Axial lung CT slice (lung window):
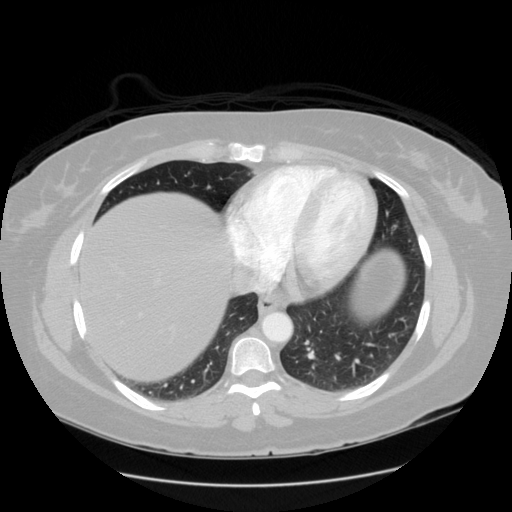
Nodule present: no